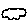
Label: cloud